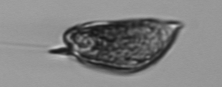
Label: Prorocentrum_micans